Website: bh-photo
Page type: customer-info-address
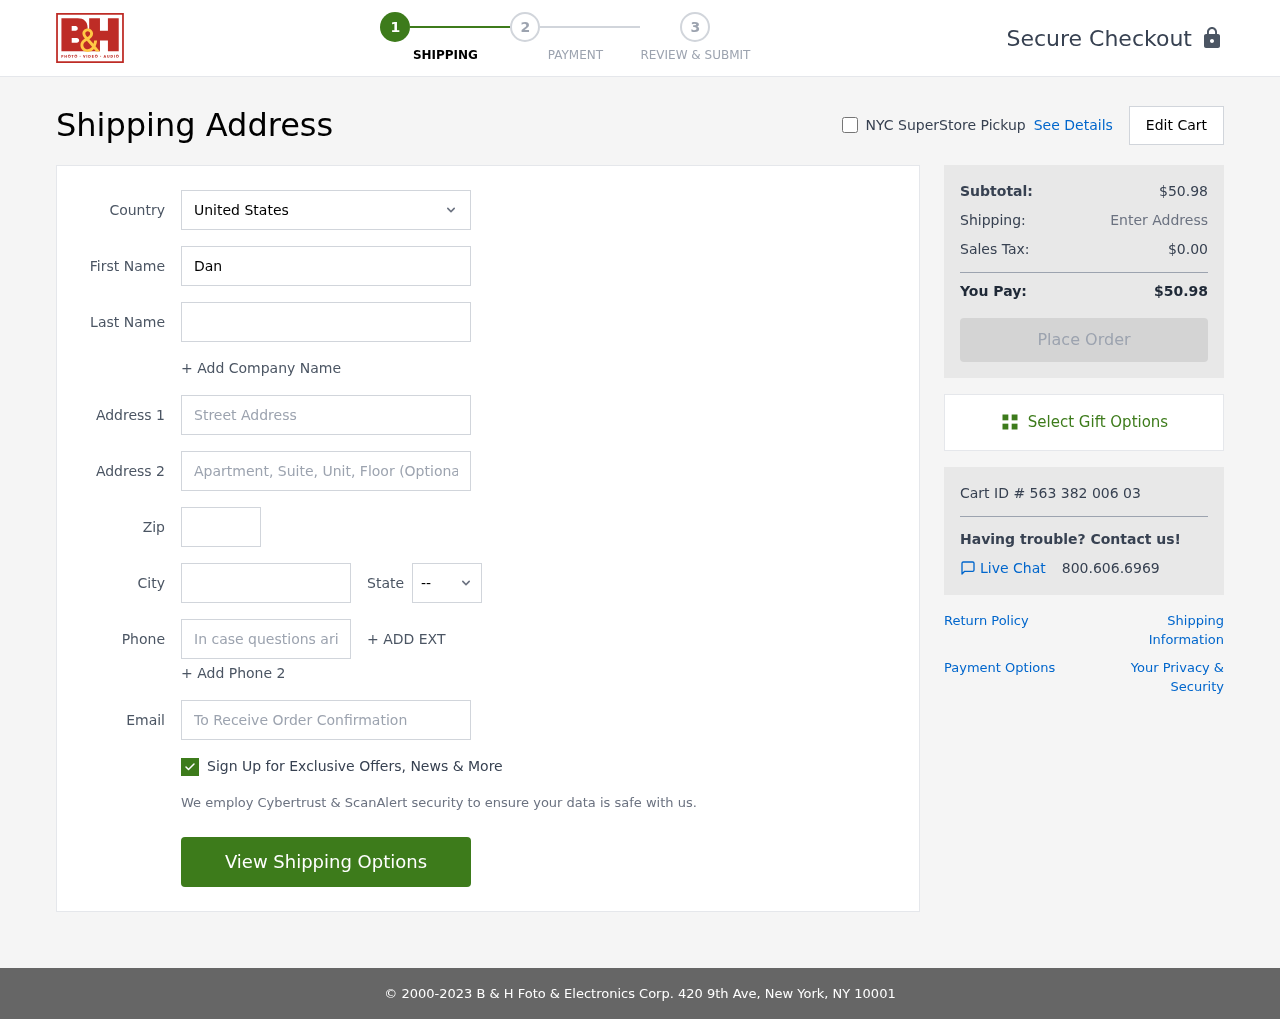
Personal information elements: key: PII_CITY
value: Barnesville
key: PII_COUNTRY
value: United States
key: PII_EMAIL
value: daniel.miller@gmail.com
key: PII_FIRSTNAME
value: Daniel
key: PII_LASTNAME
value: Miller
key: PII_PHONE
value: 9934868072
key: PII_POSTCODE
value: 94538
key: PII_STATE_ABBR
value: GU
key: PII_STREET
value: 2855 Mcclure Lock
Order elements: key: ORDER_SUBTOTAL
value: $50.98
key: ORDER_TAX
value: $0.00
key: ORDER_TOTAL
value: $50.98
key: ORDER_ID
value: Cart ID # 563 382 006 03